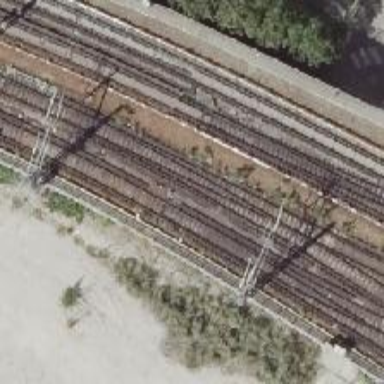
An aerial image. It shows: Viaduct bridge carrying electrified rail line with contact line. The rail line is ballastless.